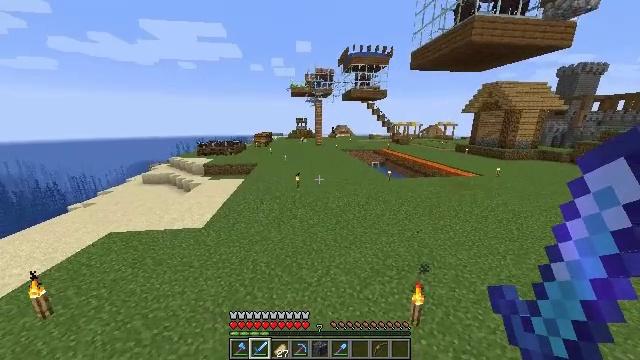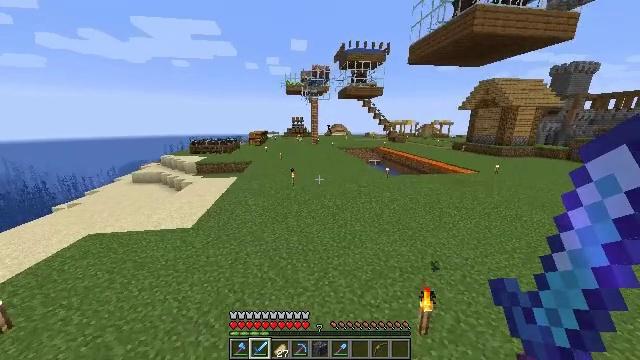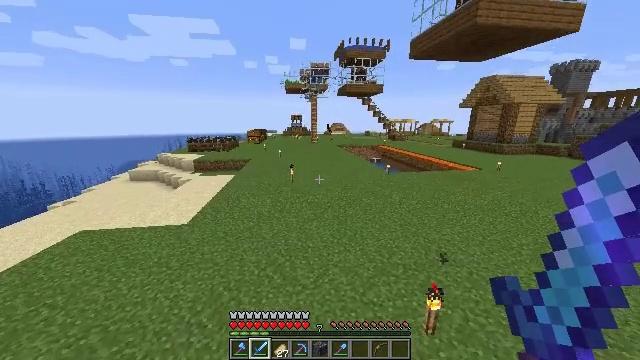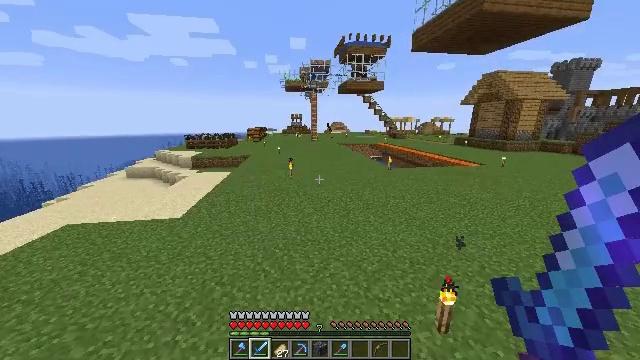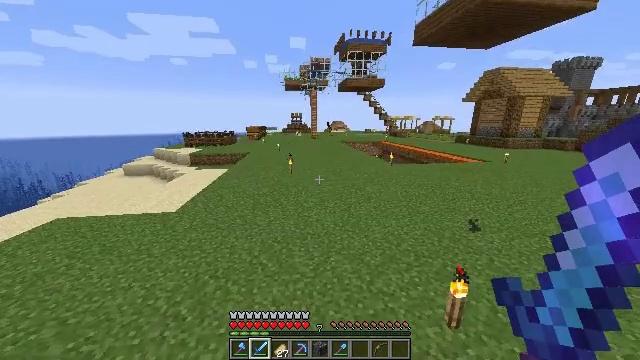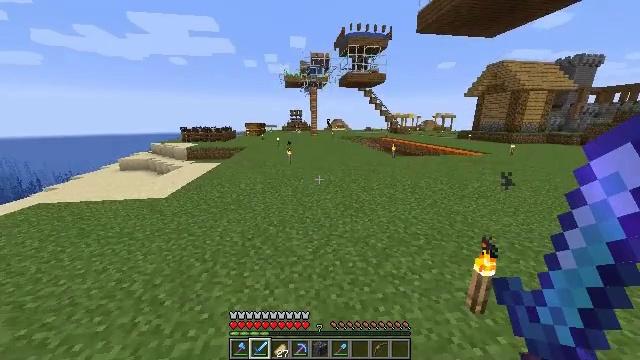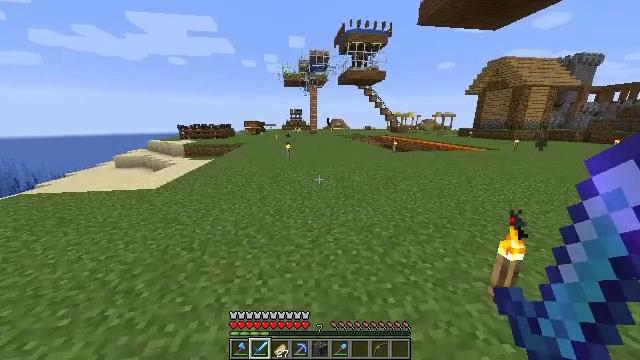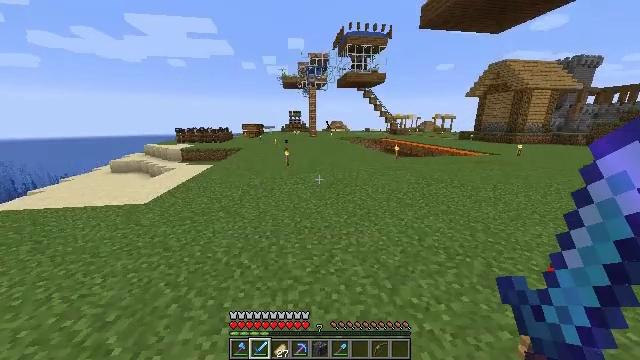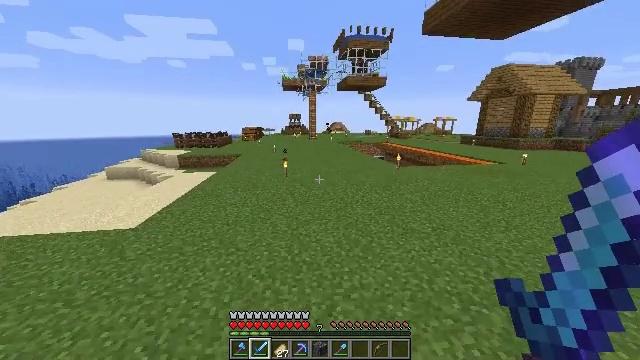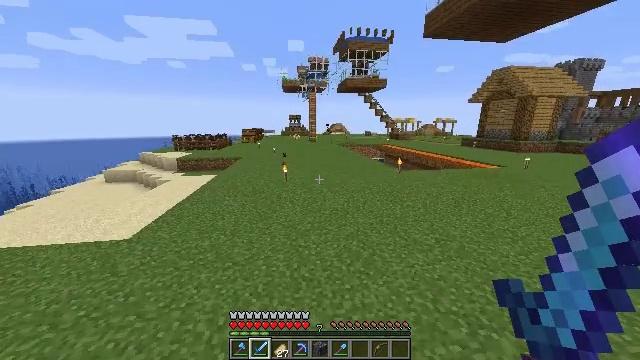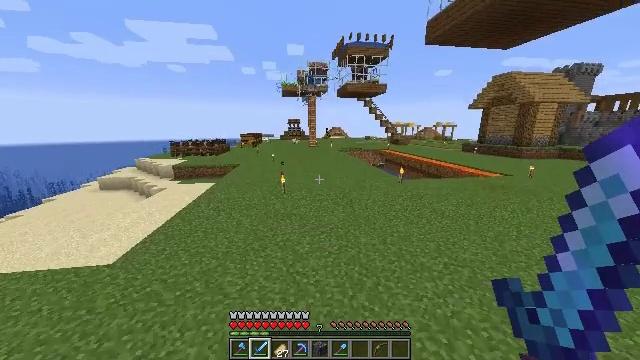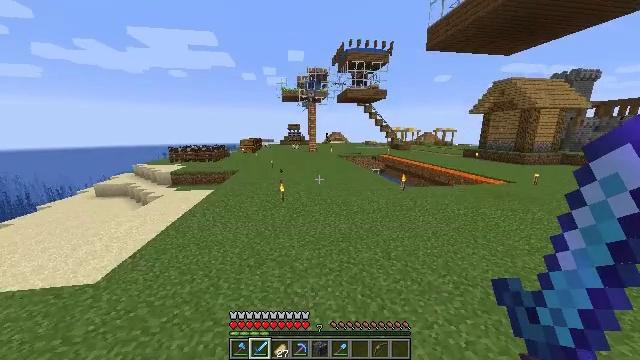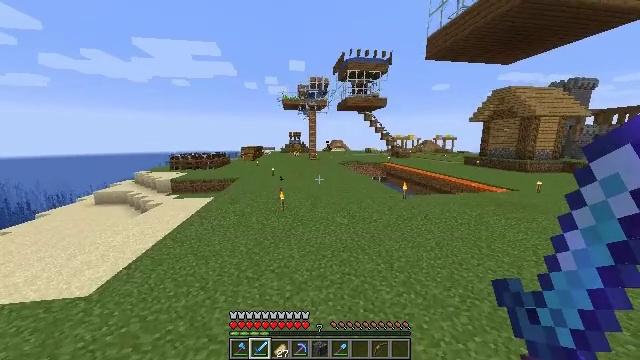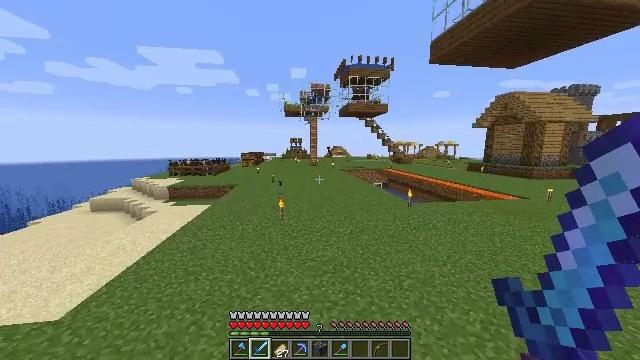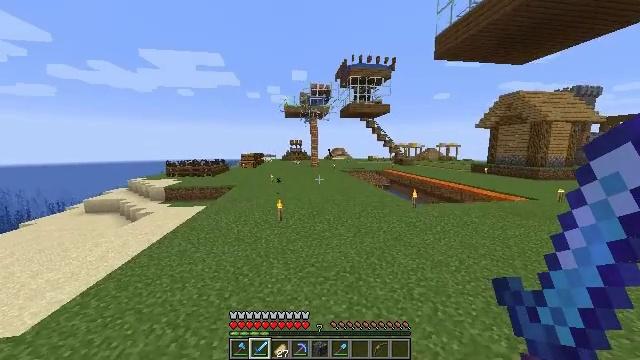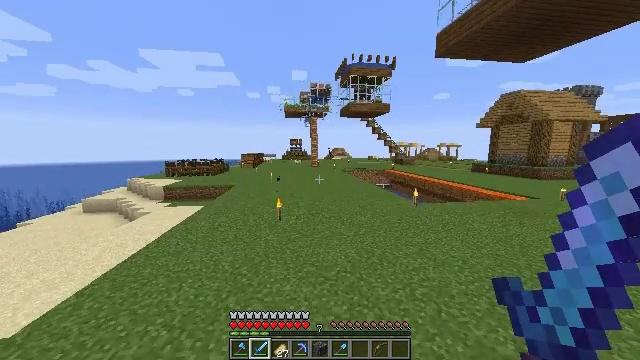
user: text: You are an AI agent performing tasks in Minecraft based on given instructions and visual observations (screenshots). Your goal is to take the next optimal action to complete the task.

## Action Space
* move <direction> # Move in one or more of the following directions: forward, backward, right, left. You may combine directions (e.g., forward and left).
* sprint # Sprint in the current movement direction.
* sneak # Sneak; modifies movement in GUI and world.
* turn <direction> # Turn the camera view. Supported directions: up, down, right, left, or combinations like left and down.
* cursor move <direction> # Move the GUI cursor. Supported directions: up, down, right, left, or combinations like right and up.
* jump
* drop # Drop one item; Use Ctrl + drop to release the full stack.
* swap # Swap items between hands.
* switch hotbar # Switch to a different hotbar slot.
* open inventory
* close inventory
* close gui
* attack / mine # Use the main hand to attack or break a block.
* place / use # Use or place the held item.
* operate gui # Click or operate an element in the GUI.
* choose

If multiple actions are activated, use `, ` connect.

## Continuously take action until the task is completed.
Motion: motion action
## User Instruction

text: Combine iron ingots in a crafting table to create an iron trapdoor.
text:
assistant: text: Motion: move forward, turn right
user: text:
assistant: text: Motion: move forward, jump
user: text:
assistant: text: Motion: move forward, jump
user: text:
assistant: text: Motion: move forward, jump
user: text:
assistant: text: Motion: move forward, jump
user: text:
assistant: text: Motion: move forward, jump
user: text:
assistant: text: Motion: move forward, jump
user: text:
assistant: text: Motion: move forward, jump
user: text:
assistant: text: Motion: move forward, jump
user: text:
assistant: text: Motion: move forward, jump
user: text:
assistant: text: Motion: move forward, turn up, jump
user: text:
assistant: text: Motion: move forward, turn up, jump
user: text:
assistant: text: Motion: move forward, turn up, jump
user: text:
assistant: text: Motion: move forward, sprint, jump
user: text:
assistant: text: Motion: move forward, sprint, jump
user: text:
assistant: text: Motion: move forward, sprint, jump
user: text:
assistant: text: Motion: move forward, sprint, jump
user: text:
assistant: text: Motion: move forward, jump
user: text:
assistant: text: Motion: move forward, jump
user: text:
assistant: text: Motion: move forward, jump
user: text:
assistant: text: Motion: move forward, jump
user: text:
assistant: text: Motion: move forward, jump
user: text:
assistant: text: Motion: move forward, jump
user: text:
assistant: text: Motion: move forward, sprint, jump
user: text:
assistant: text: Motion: move forward, sprint, jump
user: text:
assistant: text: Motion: move forward, sprint, jump
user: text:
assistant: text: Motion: move forward, jump
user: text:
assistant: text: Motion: move forward, jump
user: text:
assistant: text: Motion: move forward, jump
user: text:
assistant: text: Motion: move forward, jump